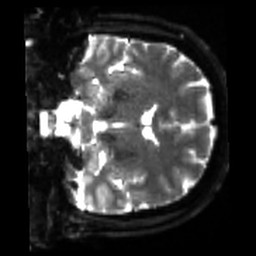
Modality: sbref
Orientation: coronal
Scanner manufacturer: siemens
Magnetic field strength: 3 T
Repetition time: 4 s
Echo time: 0.0594 s